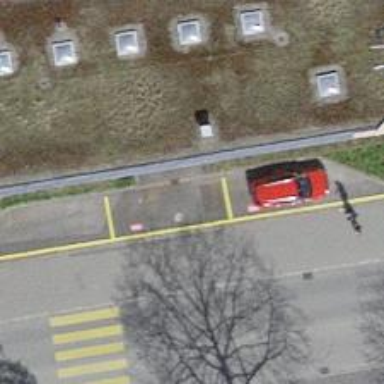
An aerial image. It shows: Car-sharing service available at this location.